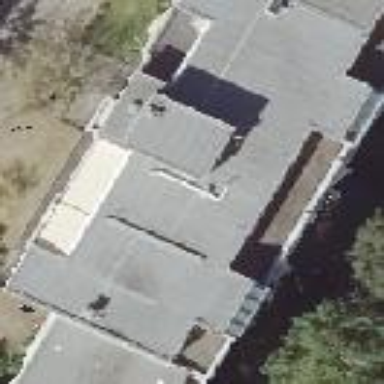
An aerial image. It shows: Apartment building with flat roof.